Question: I am trying to host a .exe within my .net application (Mainly video viewing software) however certain applications do not allow me to use their menu's or some controls. Has anyone had this problem before or any idea of why it could be happening?
Here is my code to host the application:
'''
#region Methods/Consts for Embedding a Window
[DllImport("user32.dll", EntryPoint = "GetWindowThreadProcessId", SetLastError = true,
CharSet = CharSet.Unicode, ExactSpelling = true,
CallingConvention = CallingConvention.StdCall)]
private static extern long GetWindowThreadProcessId(long hWnd, long lpdwProcessId);
[DllImport("user32.dll", SetLastError = true)]
private static extern IntPtr FindWindow(string lpClassName, string lpWindowName);
[DllImport("user32.dll", SetLastError = true)]
private static extern long SetParent(IntPtr hWndChild, IntPtr hWndNewParent);
[DllImport("user32.dll", EntryPoint = "GetWindowLongA", SetLastError = true)]
private static extern long GetWindowLong(IntPtr hwnd, int nIndex);
[DllImport("user32.dll")]
static extern int SetWindowLong(IntPtr hWnd, int nIndex, int dwNewLong);
[DllImport("user32.dll", SetLastError = true)]
private static extern long SetWindowPos(IntPtr hwnd, long hWndInsertAfter, long x, long y, long cx, long cy, long wFlags);
[DllImport("user32.dll", SetLastError = true)]
private static extern bool MoveWindow(IntPtr hwnd, int x, int y, int cx, int cy, bool repaint);
[DllImport("user32.dll", EntryPoint = "PostMessageA", SetLastError = true)]
private static extern bool PostMessage(IntPtr hwnd, uint Msg, int wParam, int lParam);
private const int SWP_NOOWNERZORDER = 0x200;
private const int SWP_NOREDRAW = 0x8;
private const int SWP_NOZORDER = 0x4;
private const int SWP_SHOWWINDOW = 0x0040;
private const int WS_EX_MDICHILD = 0x40;
private const int SWP_FRAMECHANGED = 0x20;
private const int SWP_NOACTIVATE = 0x10;
private const int SWP_ASYNCWINDOWPOS = 0x4000;
private const int SWP_NOMOVE = 0x2;
private const int SWP_NOSIZE = 0x1;
private const int GWL_STYLE = (-16);
private const int WS_VISIBLE = 0x10000000;
private const int WM_CLOSE = 0x10;
private const int WS_CHILD = 0x40000000;
private const int WS_MAXIMIZE = 0x01000000;
#endregion
#region Variables
private IntPtr hostedProcessHandle;
private Process hostedProcess = null;
private ProcessStartInfo hostedPSI = new ProcessStartInfo();
#endregion
//Helper method to start a process contained within the form
private void HostProcess(string processPath)
{
//Start the process located at processPath
hostedPSI.FileName = processPath;
hostedPSI.Arguments = "";
hostedPSI.WindowStyle = ProcessWindowStyle.Maximized;
hostedProcess = System.Diagnostics.Process.Start(hostedPSI);
//Stop watch is used to calculate time out period.
Stopwatch sw = new Stopwatch();
sw.Start();
//Loop to aquire application handle. Exit loop if the time out period is past.
do
{
hostedProcessHandle = hostedProcess.MainWindowHandle;
if (sw.ElapsedMilliseconds > 10000) throw new TimeoutException();
} while (hostedProcessHandle == new IntPtr(0));
//Host the process in the forms panel.
SetParent(hostedProcessHandle, this.panel1.Handle);
SetWindowLong(hostedProcessHandle, GWL_STYLE, WS_VISIBLE + WS_MAXIMIZE);
MoveWindow(hostedProcessHandle, 10, 10, this.panel1.Width - 20, this.panel1.Height - 20, true);
}
private void CloseHostedProcess()
{
hostedProcess.Kill();
}
'''
Here is a screen shot of my test application hosting VLC, Some of the menu's and buttons as you can see are grayed out and not working:

This is not just a problem with VLC -- I see this issue when hosting other applications too.
Just an update. If i right click on VLC -> Play -> Add and play a video back manually the menu bar works again. However the video controls at the bottom are still not working! They change color when rolled over but clicking them still doesn't work!
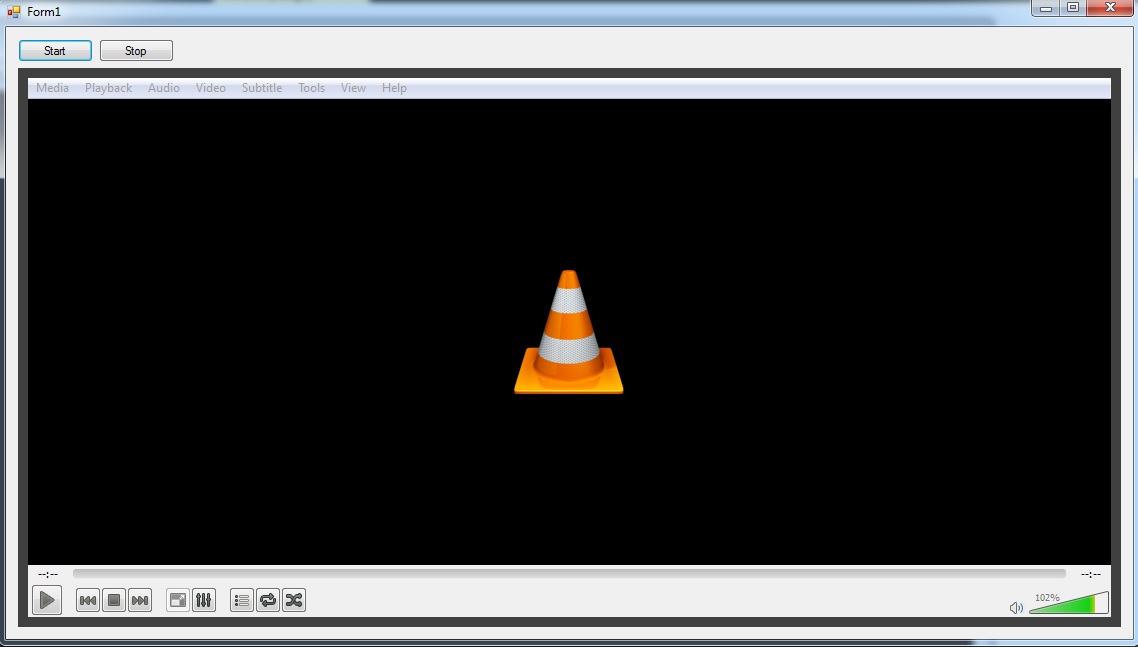
Answer: The reason I was experiencing problems seems to be because TeamViewer was running in the background. I am currently trying to find out why this causes me issues but stopping TeamViewer's process seems to rectify my problem.